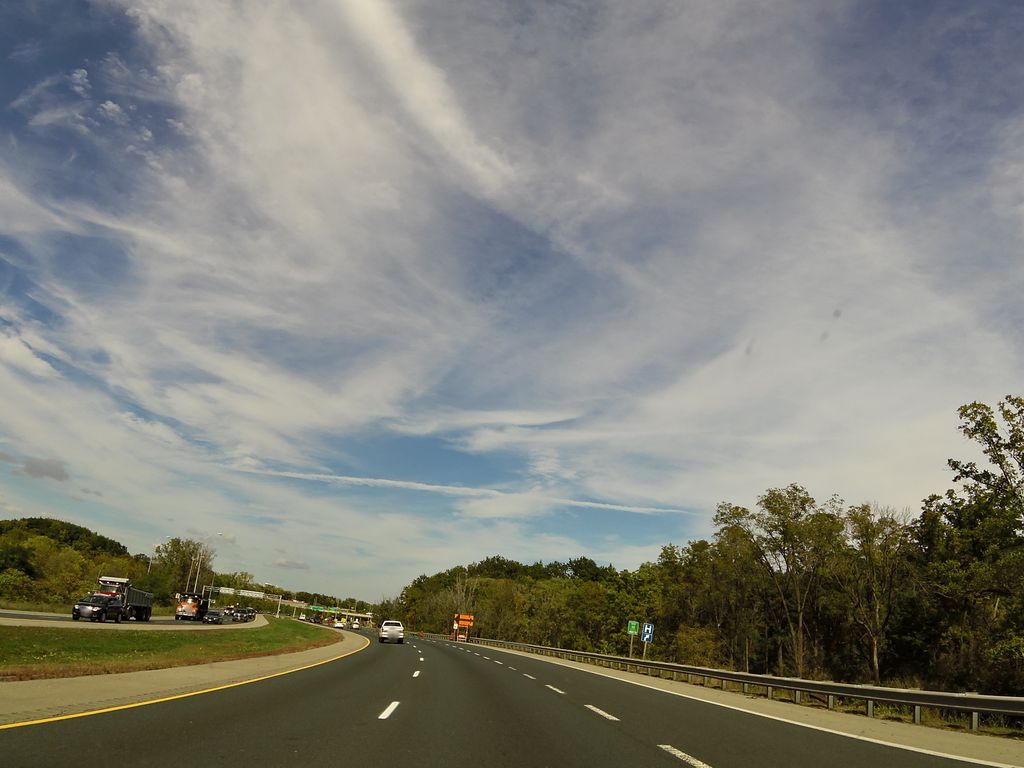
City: hamilton